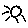
Label: sun